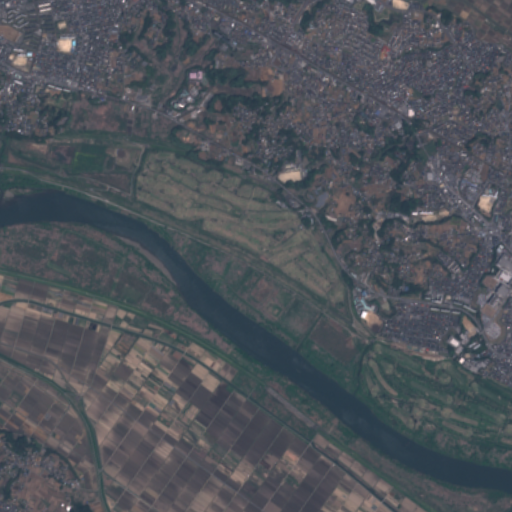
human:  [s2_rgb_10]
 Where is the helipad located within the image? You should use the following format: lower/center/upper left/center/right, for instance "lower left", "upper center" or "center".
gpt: The helipad is located in the lower center of the image.
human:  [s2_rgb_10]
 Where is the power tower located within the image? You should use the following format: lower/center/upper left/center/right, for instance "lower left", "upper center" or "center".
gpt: The power tower is located in the center right of the image.
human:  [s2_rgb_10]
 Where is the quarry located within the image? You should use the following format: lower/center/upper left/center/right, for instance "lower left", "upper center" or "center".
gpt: There is no quarry in the image.